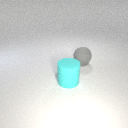
large gray rubber sphere behind large cyan rubber cylinder